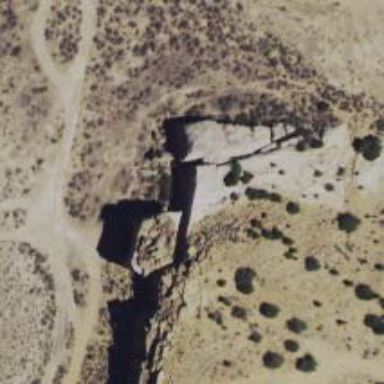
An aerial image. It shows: Cliff in nature.